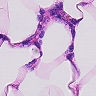
Metastatic tissue present: no